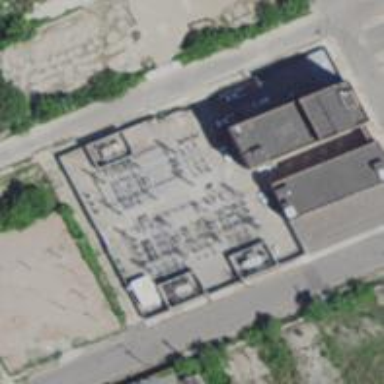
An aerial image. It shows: Power pole.